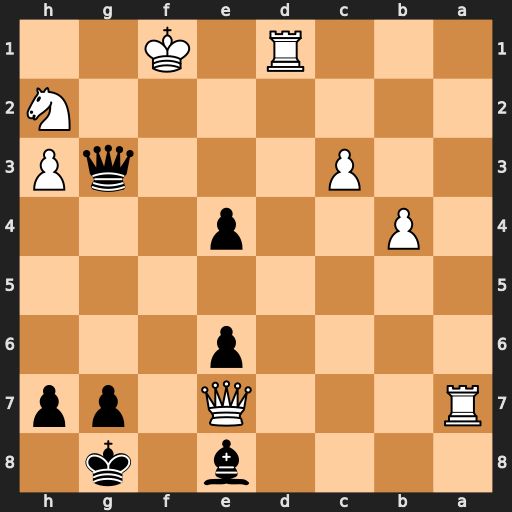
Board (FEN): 4b1k1/R3Q1pp/4p3/8/1P2p3/2P3qP/7N/3R1K2
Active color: b
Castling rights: -
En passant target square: -
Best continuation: Bb5+ c4 Bxc4+ Rd3 Bxd3#